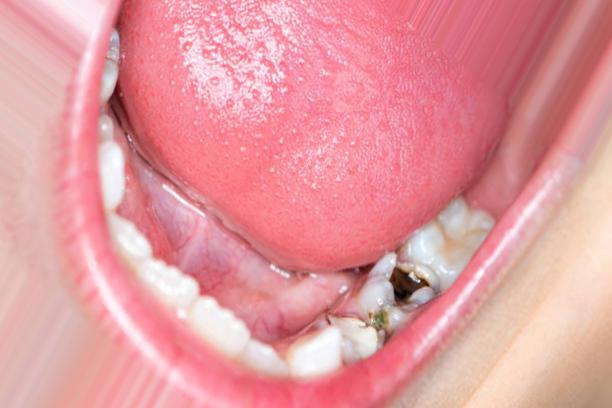
Condition: Caries